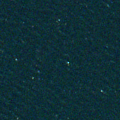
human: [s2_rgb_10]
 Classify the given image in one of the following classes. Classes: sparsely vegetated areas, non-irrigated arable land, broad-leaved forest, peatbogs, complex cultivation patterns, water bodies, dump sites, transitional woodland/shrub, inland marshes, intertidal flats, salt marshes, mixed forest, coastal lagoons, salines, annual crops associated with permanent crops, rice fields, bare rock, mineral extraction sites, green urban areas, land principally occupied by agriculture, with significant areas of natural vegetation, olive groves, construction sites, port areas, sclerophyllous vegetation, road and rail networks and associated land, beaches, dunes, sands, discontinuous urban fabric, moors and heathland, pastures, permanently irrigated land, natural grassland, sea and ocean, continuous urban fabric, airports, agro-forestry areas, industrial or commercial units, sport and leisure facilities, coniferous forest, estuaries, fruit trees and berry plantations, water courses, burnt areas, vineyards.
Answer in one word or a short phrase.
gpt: sea and ocean